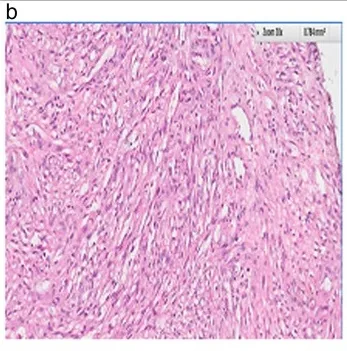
B; Photomicrograph : H&E stain: Bundles of proliferating spindle cells wild mild atypia & foci of sprinkled RBC's.
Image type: pathology (h&e)